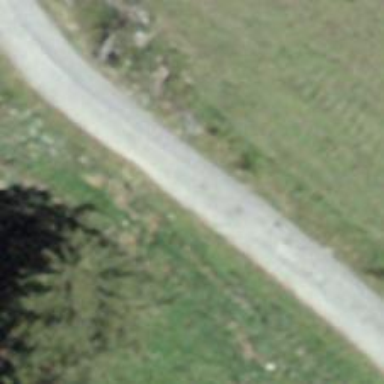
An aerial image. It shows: Unclassified road with grade 3 tracktype.